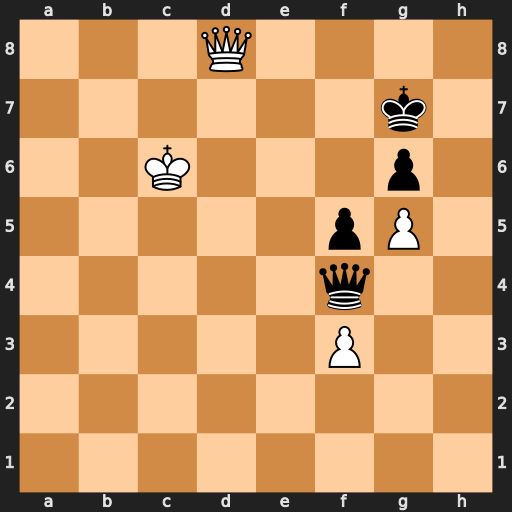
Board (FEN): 3Q4/6k1/2K3p1/5pP1/5q2/5P2/8/8
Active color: w
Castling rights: -
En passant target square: -
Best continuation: Qc7+ Qxc7+ Kxc7